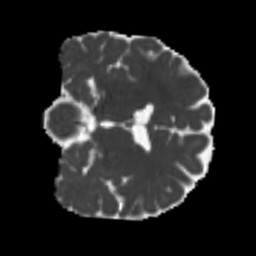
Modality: MD
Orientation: coronal
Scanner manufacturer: siemens
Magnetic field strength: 3 T
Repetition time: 4 s
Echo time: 0.0594 s